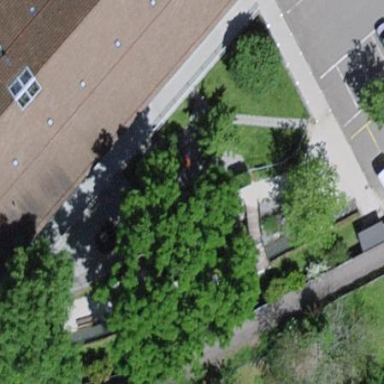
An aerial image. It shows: Park.